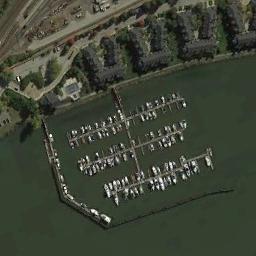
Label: harbor